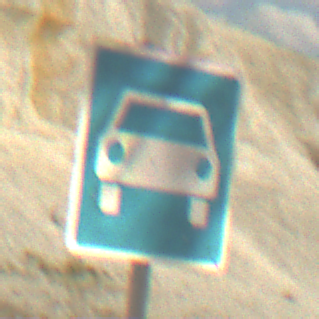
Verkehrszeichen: Kraftfahrstrasse
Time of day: Midday
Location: Outdoor (Beach)
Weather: PartlyCloudy
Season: NotSpecified
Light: Natural